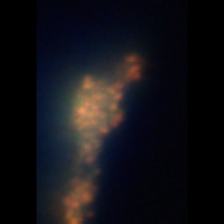
Taxon: Unknown_detritus
Group: Unknown